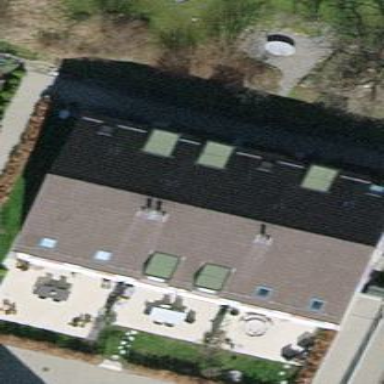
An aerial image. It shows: Building with tile roof.